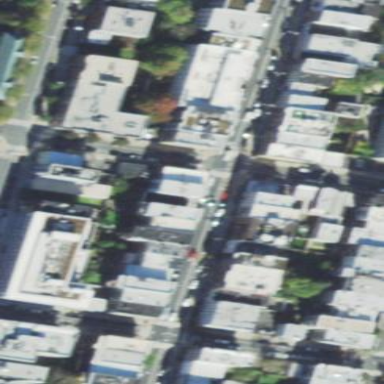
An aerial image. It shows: Sidewalk.